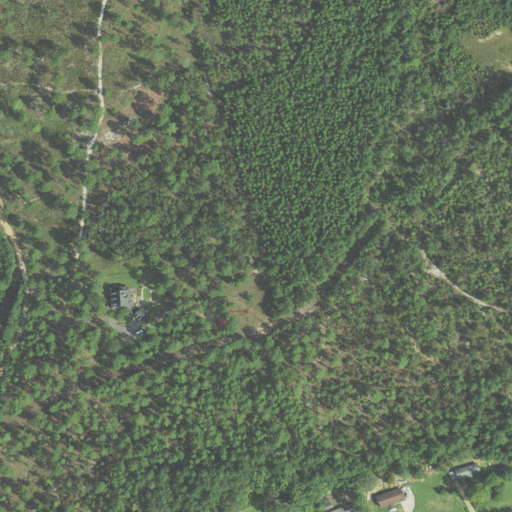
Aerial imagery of mountain in North Carolina named Killens Hill containing evergreen forest, grassland, deciduous forest, open development, mixed forest, shrub, and low intensity development